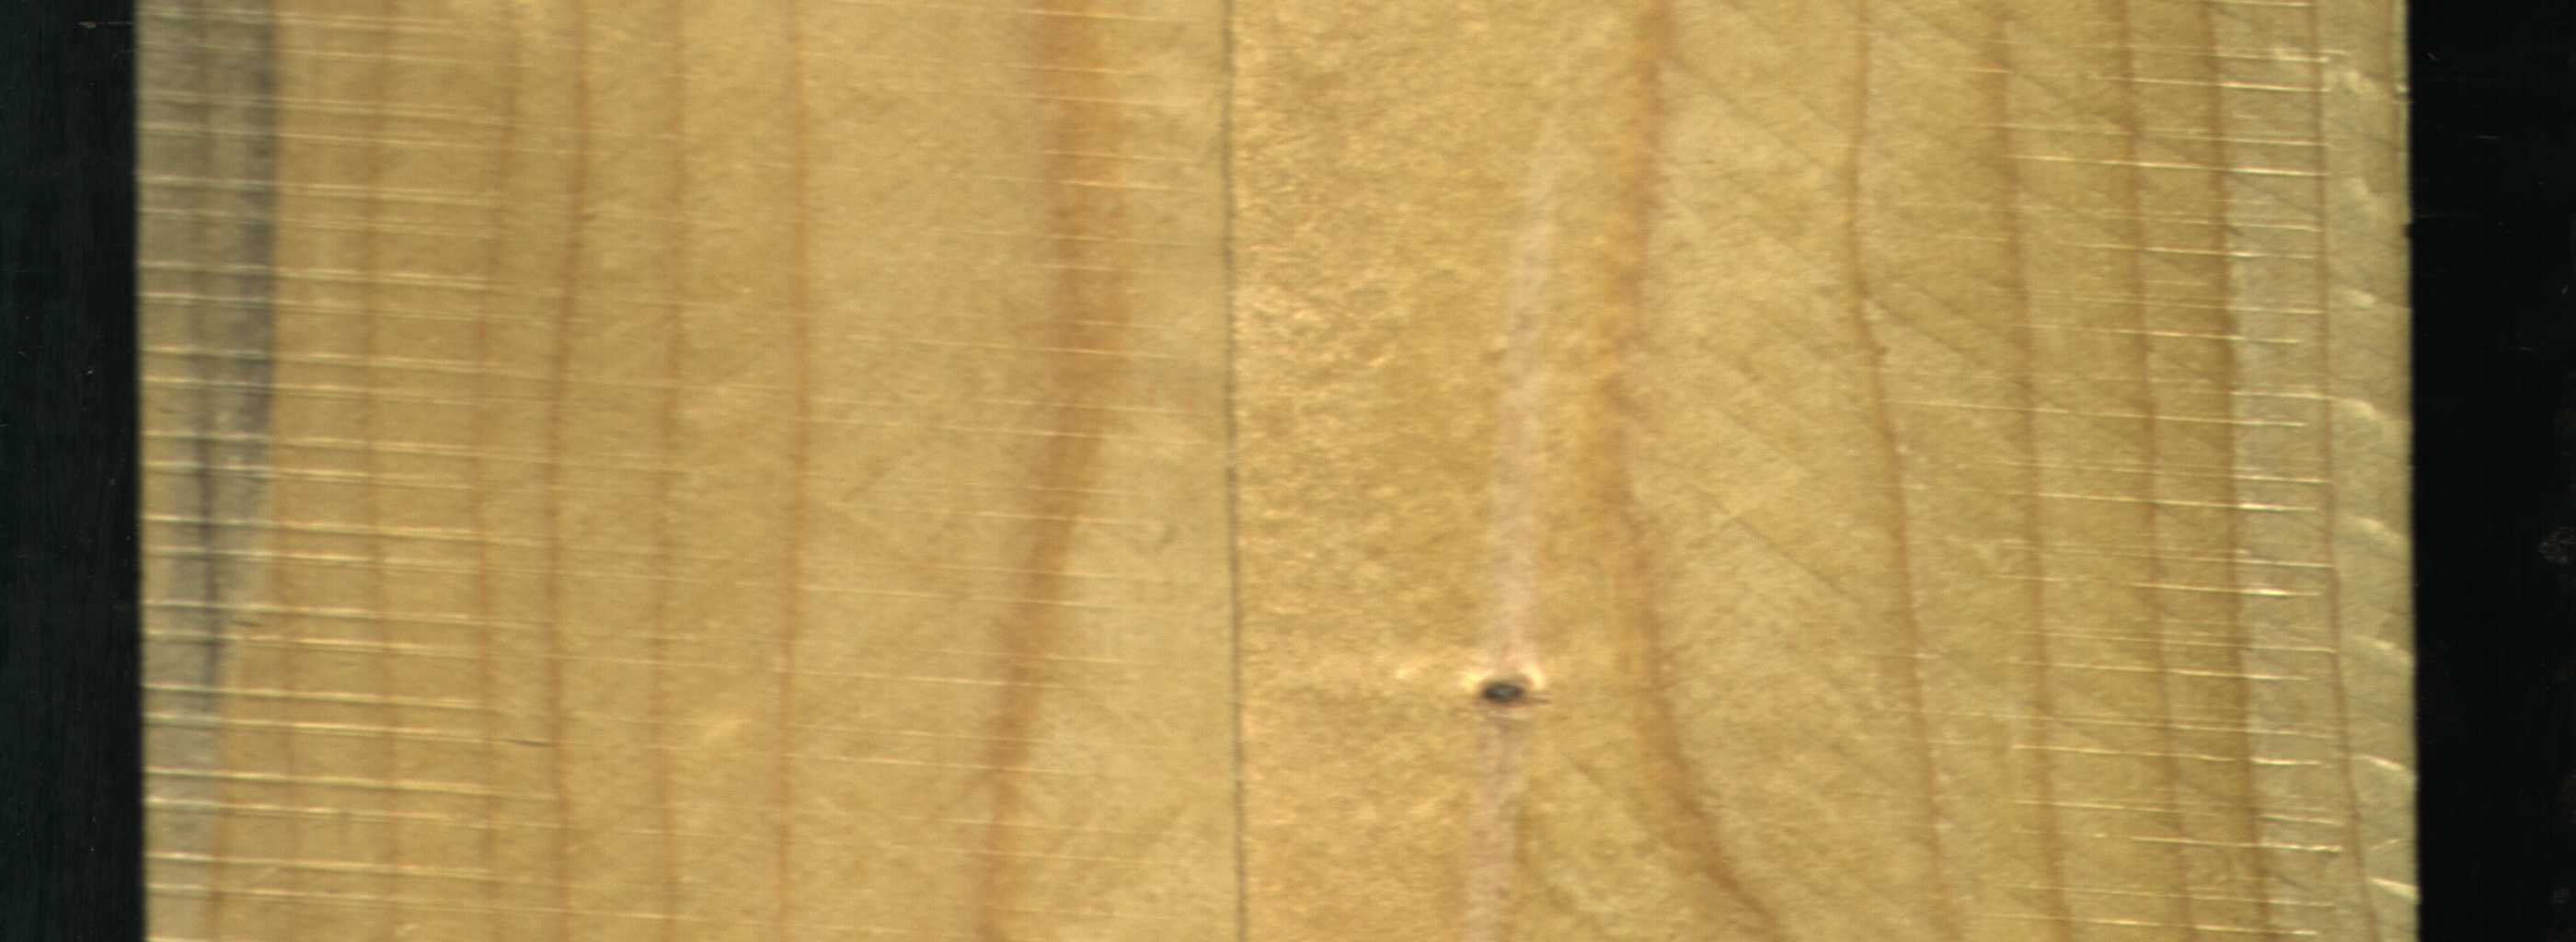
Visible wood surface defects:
Blue_Stain
Crack
Crack
Live_Knot